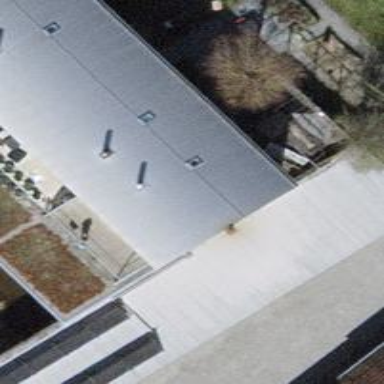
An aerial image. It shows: Garage building.